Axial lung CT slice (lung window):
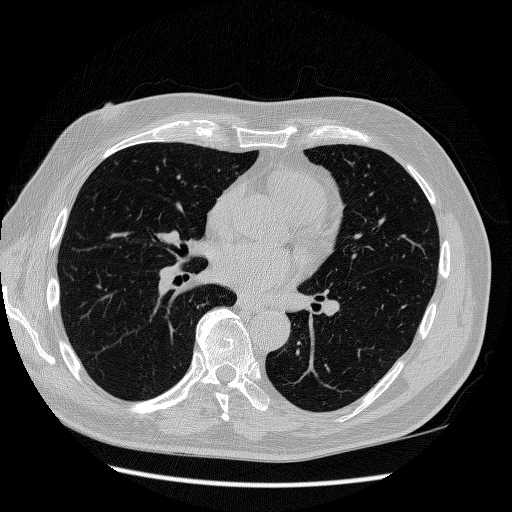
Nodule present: no